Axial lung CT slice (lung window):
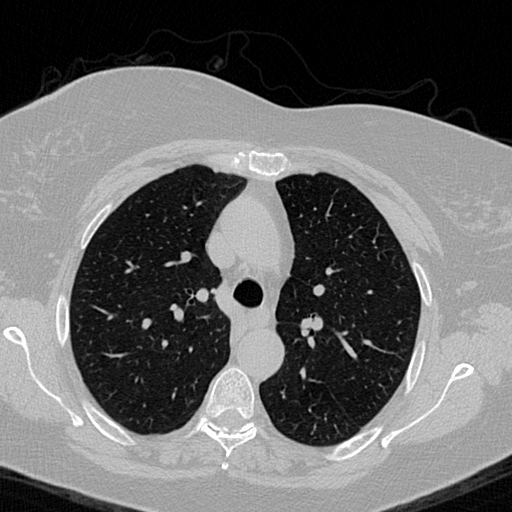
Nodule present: no